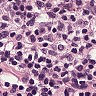
Metastatic tissue present: no